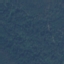
Land use / land cover: Forest